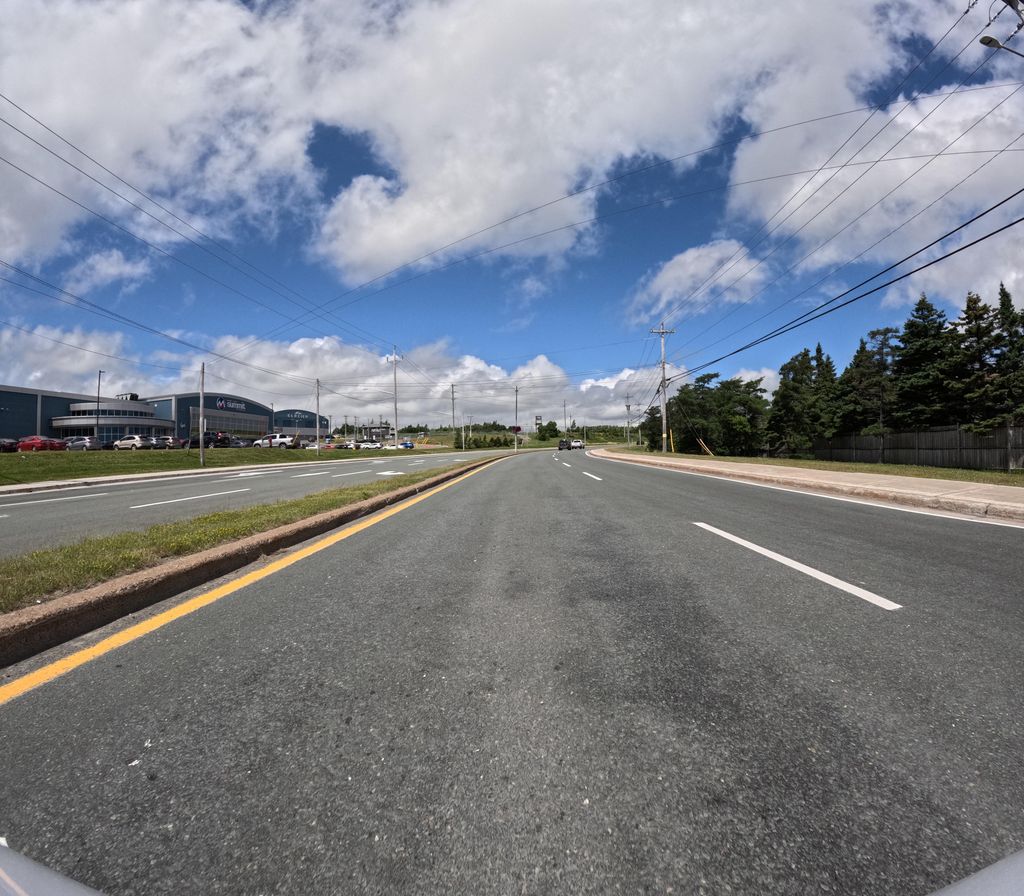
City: st_johns